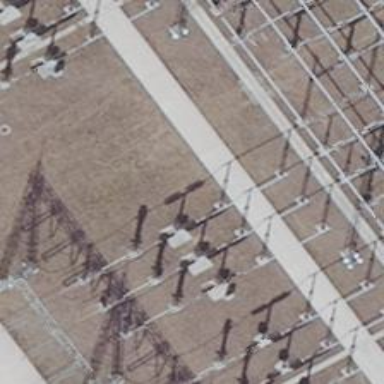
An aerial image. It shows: Outdoor switch with three cables connected.